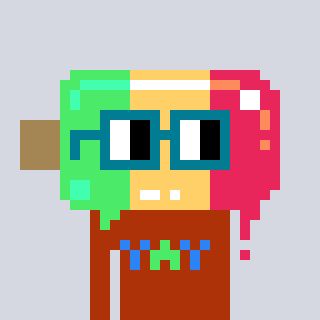
a pixel art character with square dark green glasses, a icepop-shaped head and a hotbrown-colored body on a cool background